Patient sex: F
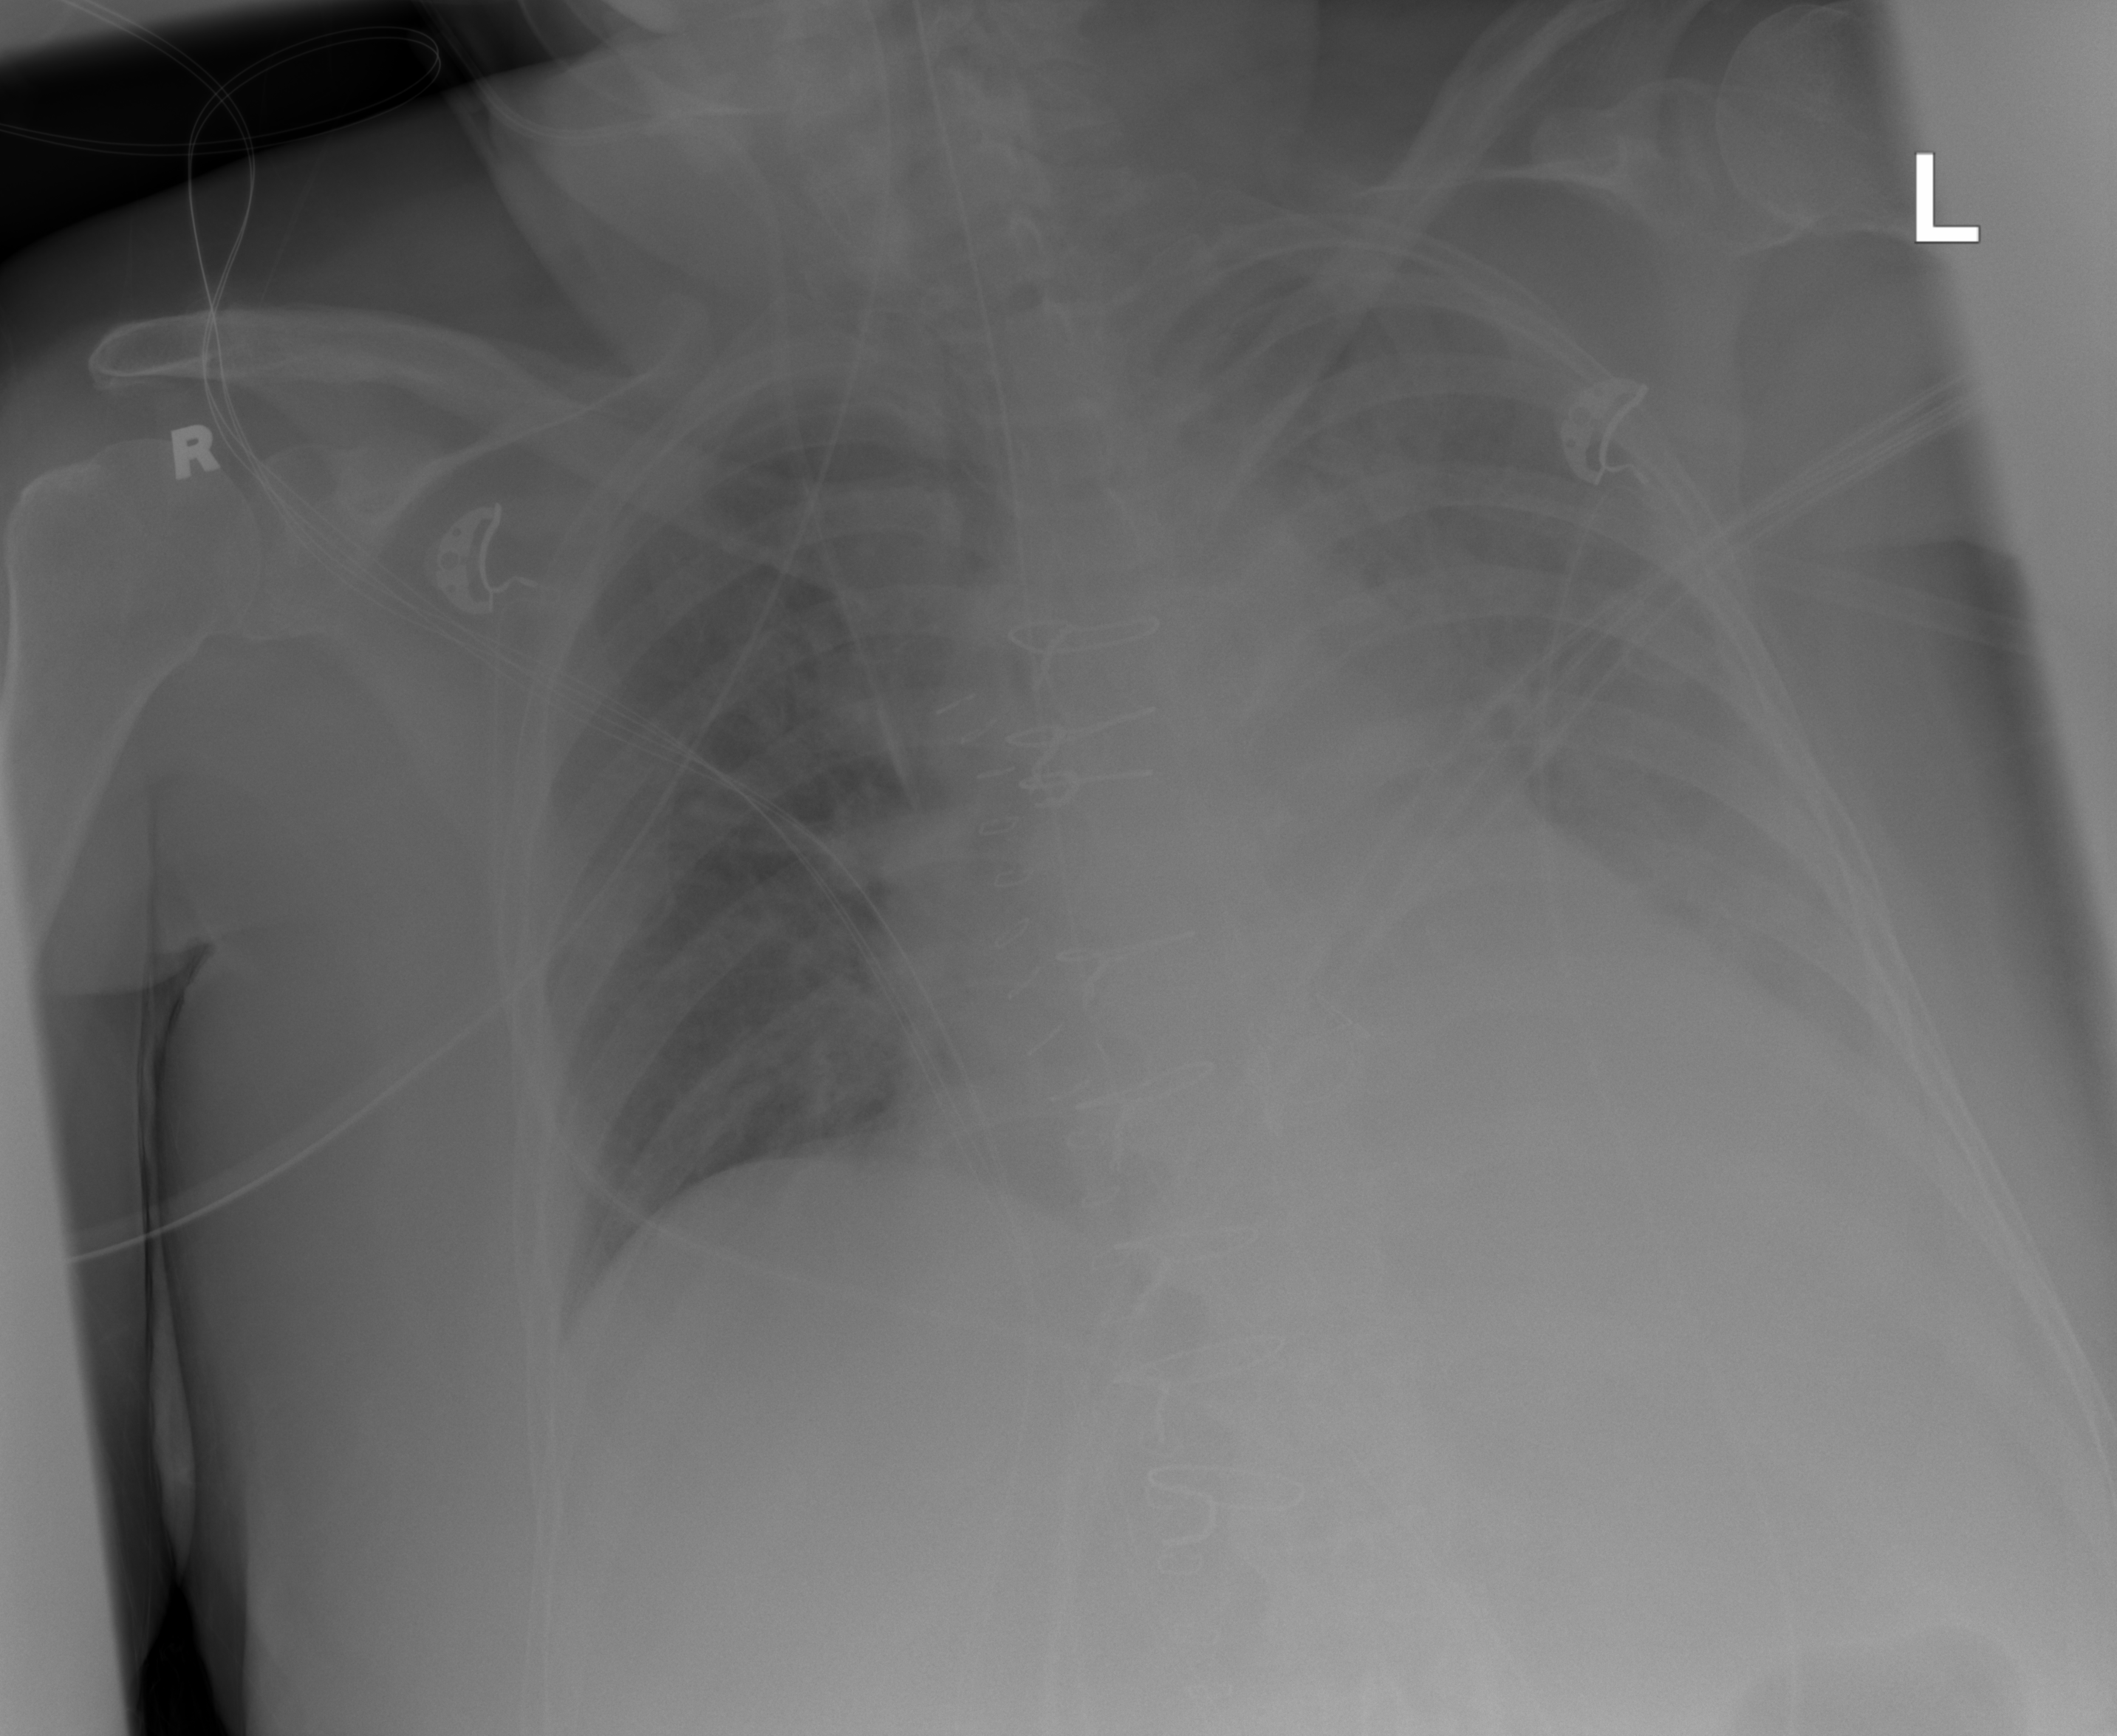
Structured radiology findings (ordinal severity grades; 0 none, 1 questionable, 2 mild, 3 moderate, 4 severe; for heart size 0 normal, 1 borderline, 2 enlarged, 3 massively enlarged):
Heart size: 2
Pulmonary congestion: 2
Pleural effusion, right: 0
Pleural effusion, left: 0
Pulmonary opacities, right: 0
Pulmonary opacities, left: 2
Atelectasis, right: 0
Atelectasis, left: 2